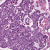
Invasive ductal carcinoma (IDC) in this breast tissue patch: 0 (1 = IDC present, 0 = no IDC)